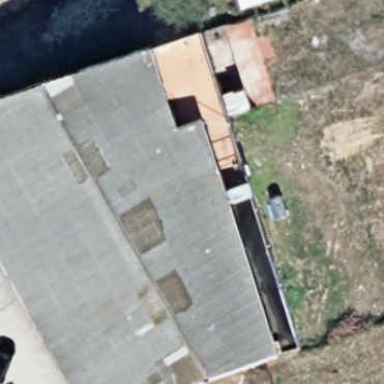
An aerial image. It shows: Industrial building.